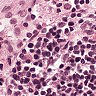
Metastatic tissue present: no